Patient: sex F, age 57
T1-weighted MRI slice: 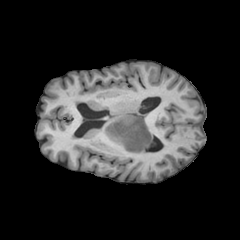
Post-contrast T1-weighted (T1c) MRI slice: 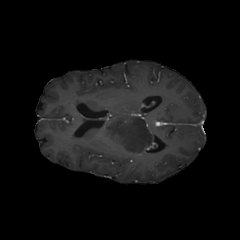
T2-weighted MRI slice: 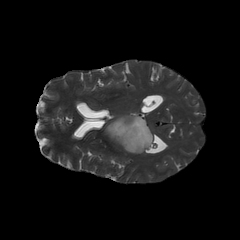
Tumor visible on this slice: yes
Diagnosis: Astrocytoma, IDH-wildtype
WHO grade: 3